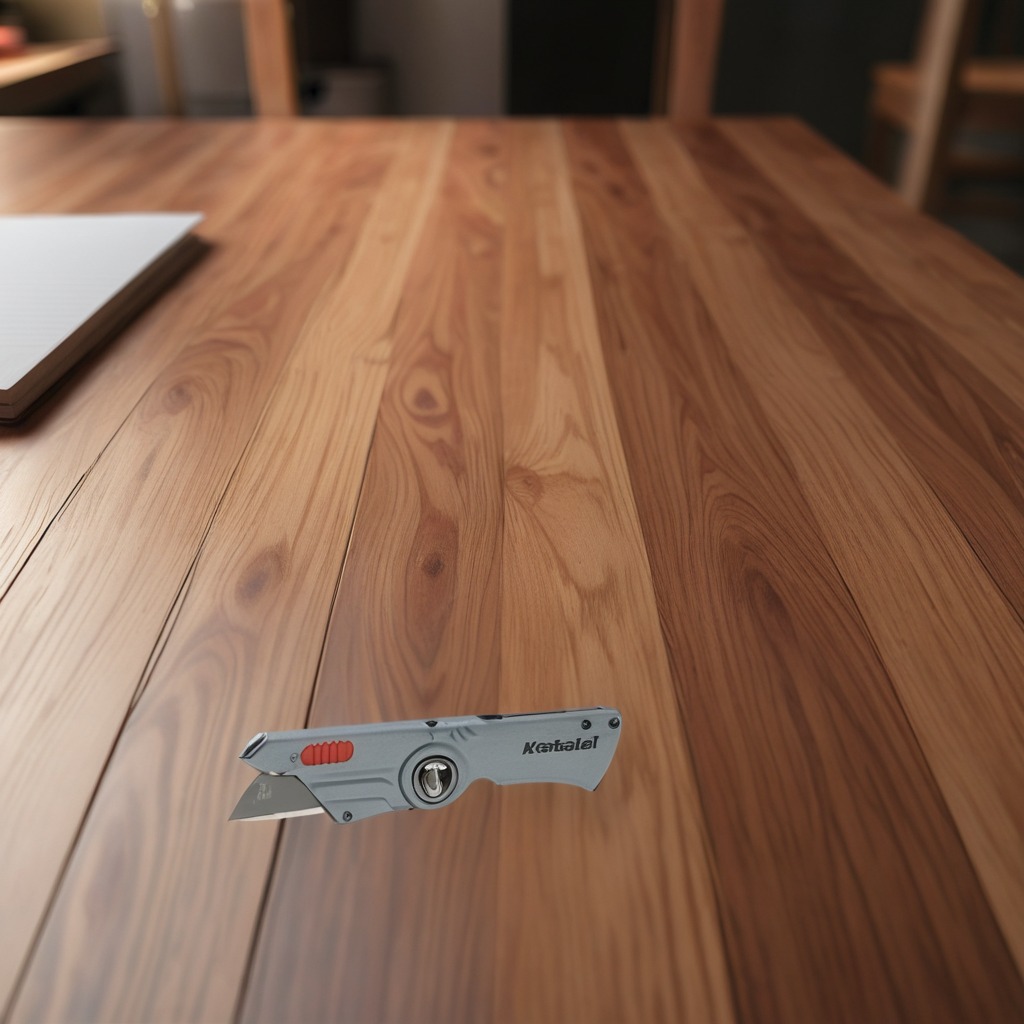
A utility knife lies on the wooden table in a carpentry studio.